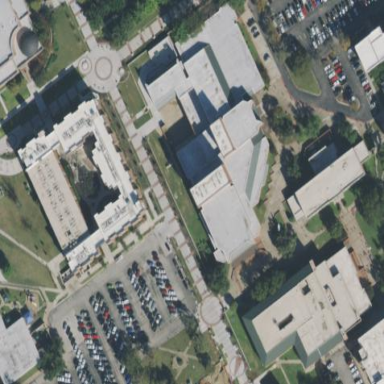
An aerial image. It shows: View of university building.